七年级 · 度量几何学
 在长方形 $A B C D$ 内, 将两张边长分别为 $a$ 和 $b(a>b)$ 的正方形纸片按图1, 图 2 两种方式放置(图1, 图2中两张正方形纸片均有部分重叠), 长方形中未被这两张正方形纸片覆盖的部分用阴影表示, 若图1中阴影部分的面积为 $S_{1}$, 图2中阴影部分的面积和为 $S_{2}$. 则关于 $S_{1}, S_{2}$ 的大小关系表述正确的是 ( )

图1

图2

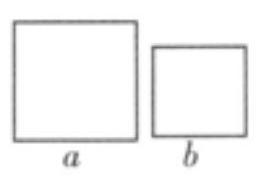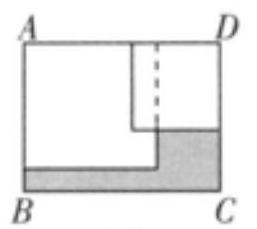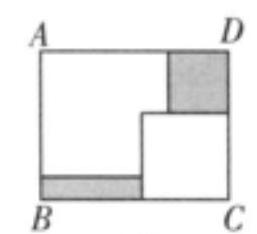
A. $S_{1}>S_{2}$
B. $S_{1}<S_{2}$
C. $S_{1}=S_{2}$
D. 无法确定

答案: A
解析: 【答案】 $A$

【解析】

【分析】

本题考查的是整式混合运算有关知识, 利用面积的和差分别表示出 $S_{1}$ 和 $S_{2}$, 然后利用整式的混合运算计算它们的差.

【解答】

解: $S_{1}=(A B-a) \cdot a+(C D-b)(A D-a)=(A B-a) \cdot a+(A B-b)(A D-a)$,

$S_{2}=(A B-a)(A D-b)+(A D-a)(A B-b)$,
$\therefore S_{2}-S_{1}=(A B-a)(A D-b)-(A B-a) a=(A B-a)(A D-a-b)$,

$\because A D<a+b$,

$\therefore A D-a-b<0$,

$$
\therefore S_{2}-S_{1}<0
$$

即 $S_{1}>S_{2}$.